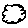
Label: cloud